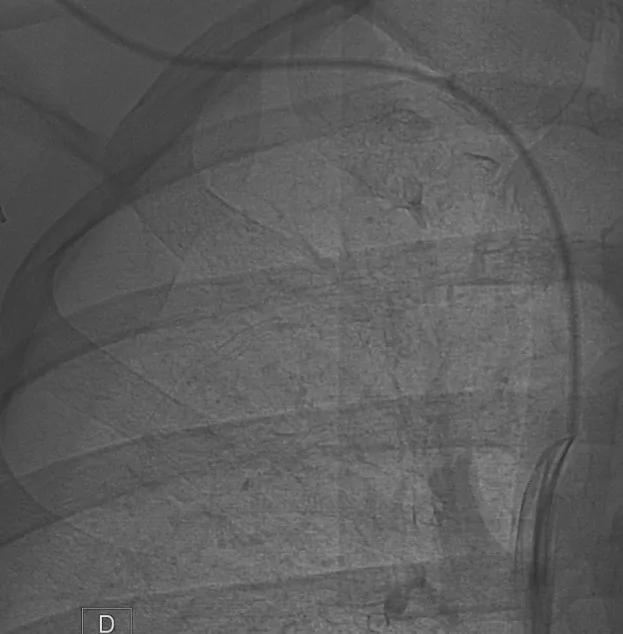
Implanted venous access device opacification after fibrin sheath removal shows normal flow at the catheter tip.
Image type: radiology (x_ray)